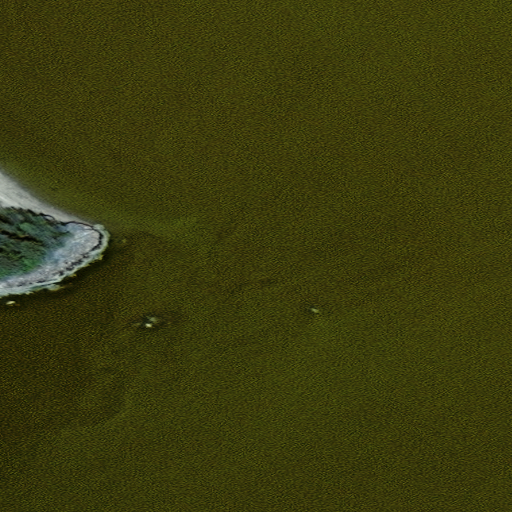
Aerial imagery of cape in Alaska named Point McLeod containing only unknown